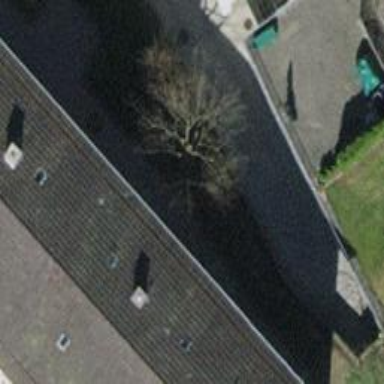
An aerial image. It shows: Urban area featuring tree as natural element.